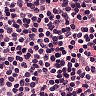
Metastatic tissue present: no